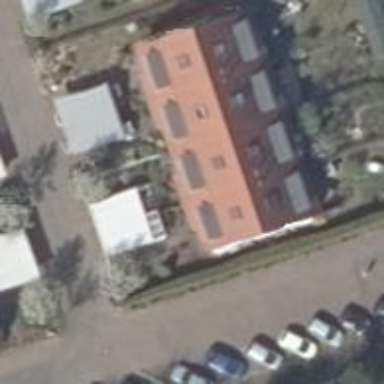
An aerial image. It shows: Terrace building with gabled roof.